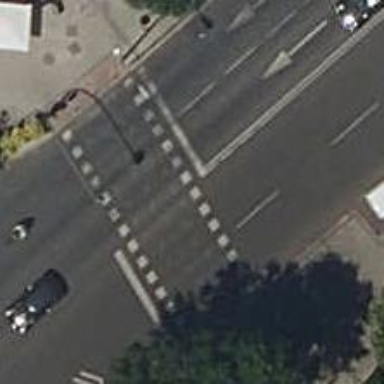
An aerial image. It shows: Traffic signals at road crossing.